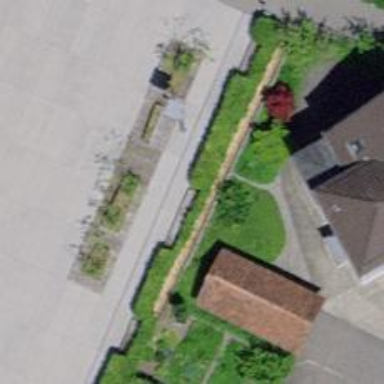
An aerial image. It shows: Brown bench in the vicinity.